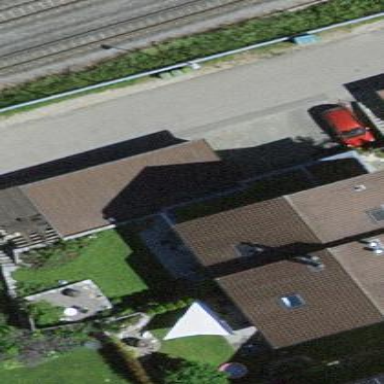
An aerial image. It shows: View of roof of building.